Platform: macOS
Application: Arc Browser
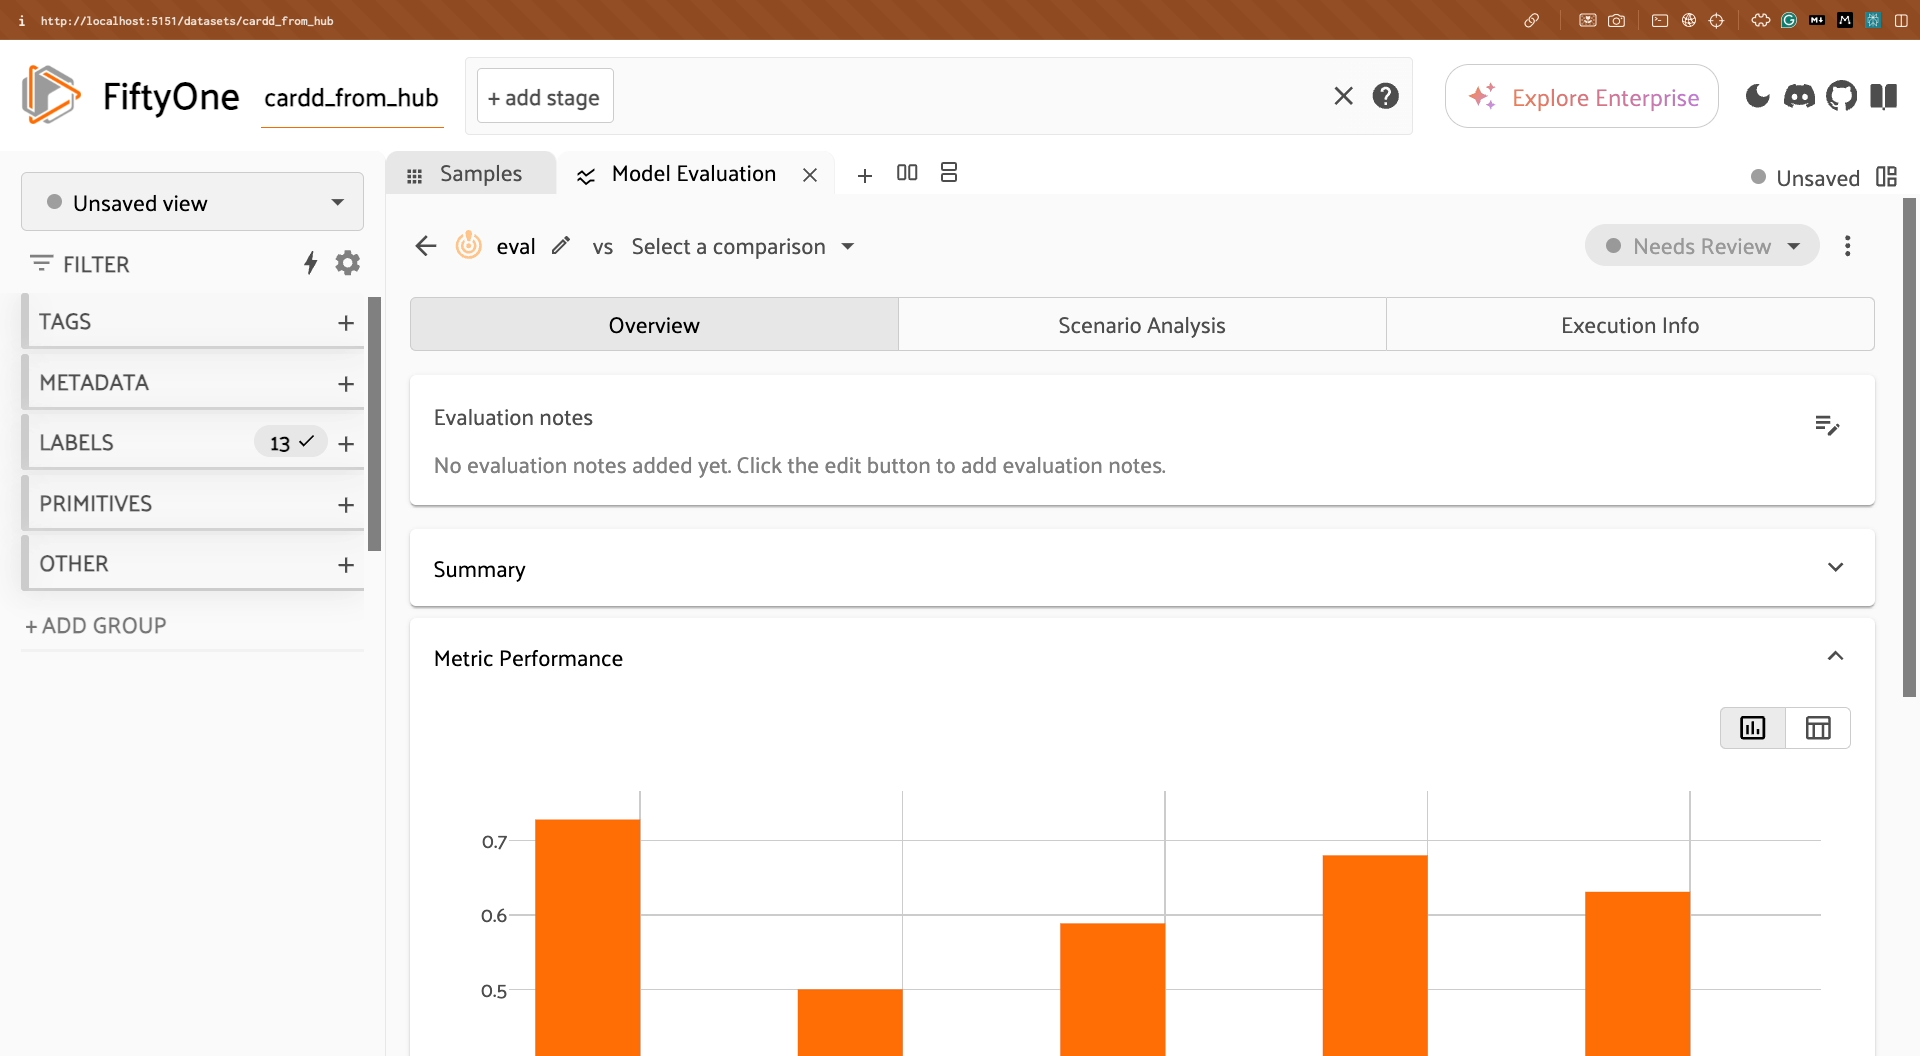
task_description: Add evaluation notes
action_type: click
element_info: Icon
steps_since_start: 1